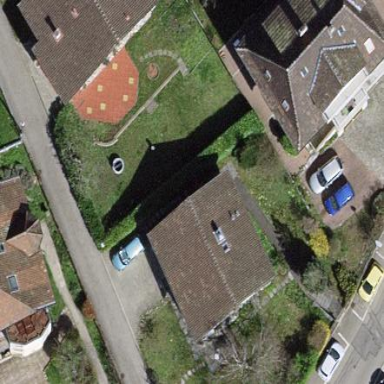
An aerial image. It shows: Detached building.